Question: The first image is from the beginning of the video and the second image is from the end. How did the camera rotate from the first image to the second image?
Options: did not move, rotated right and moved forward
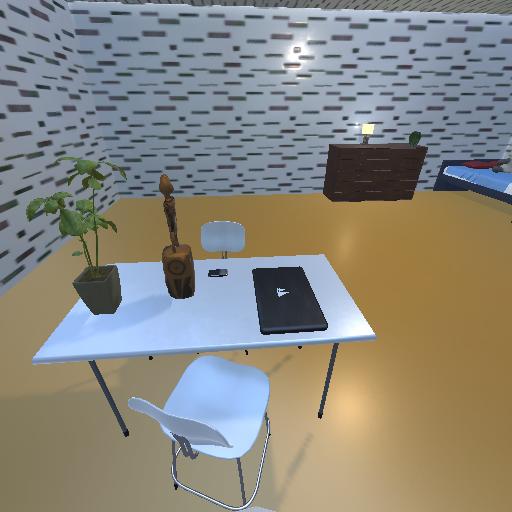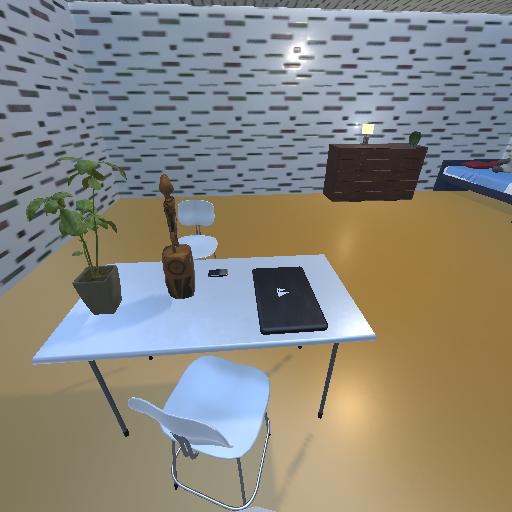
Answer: did not move